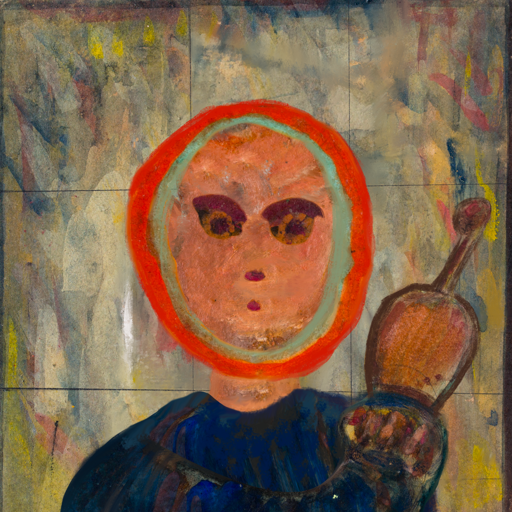
Background: GypsyMother, Head And Neck Front: Boggyland, Face Front: Doll, Bust: Pipe, Hair Front: Sisters, Head Accessory: Blank, Second Necklace: Blank, Necklace: Blank, Baby: Blank